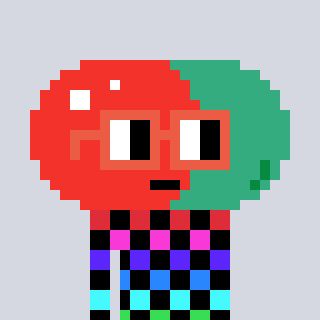
a pixel art character with square orange glasses, a pill-shaped head and a teal-colored body on a cool background